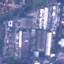
Label: Industrial